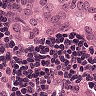
Metastatic tissue present: yes